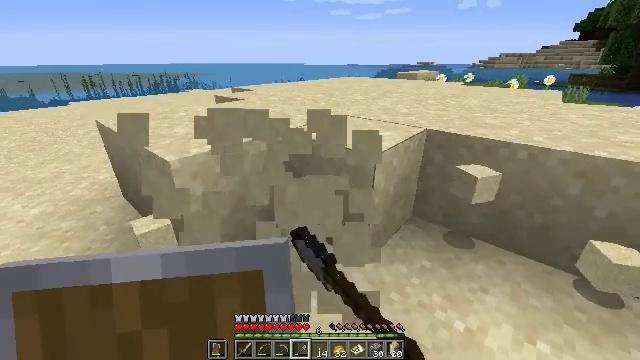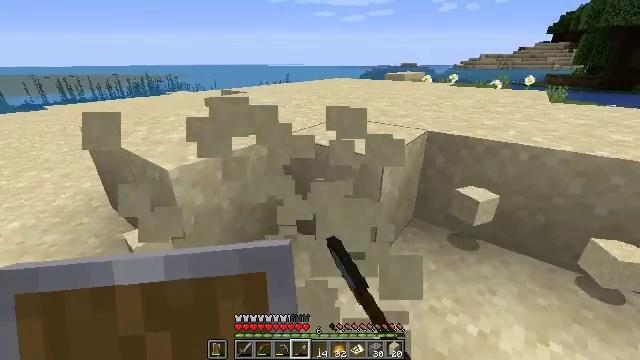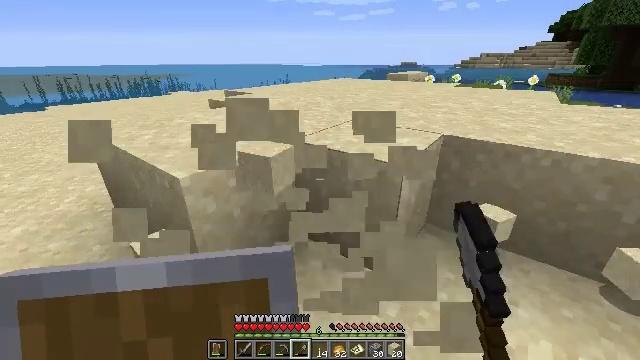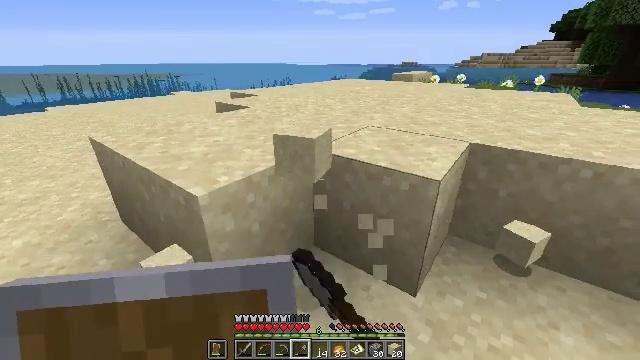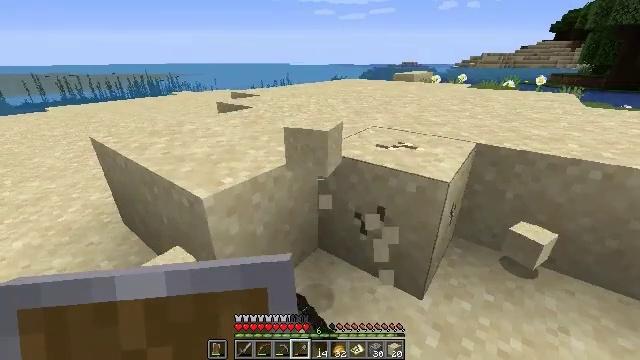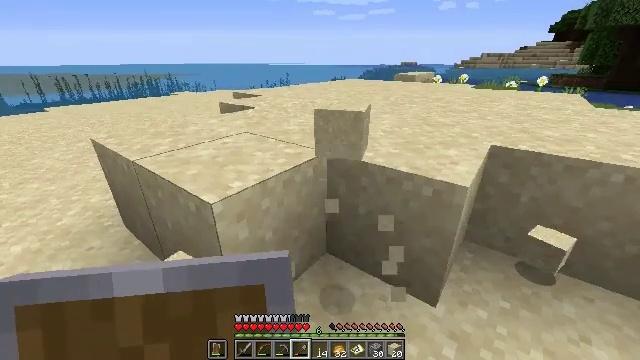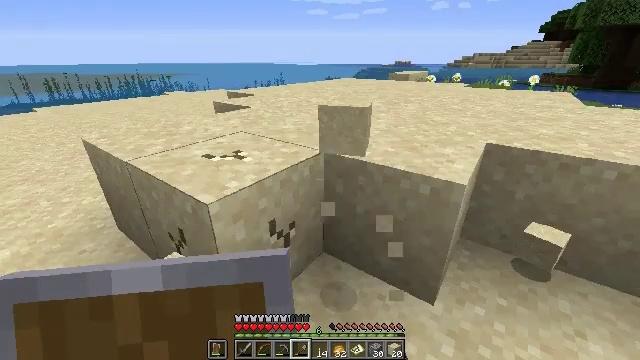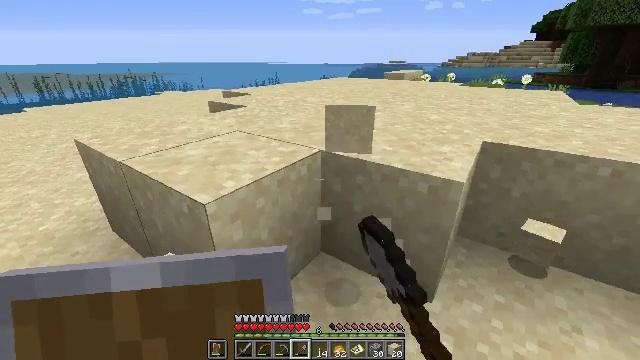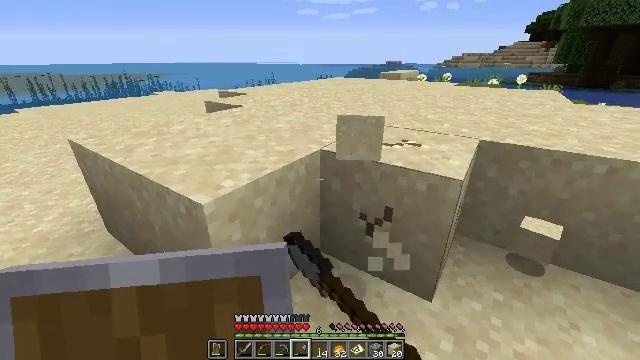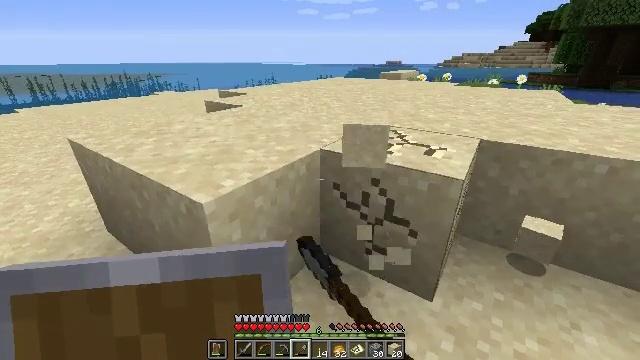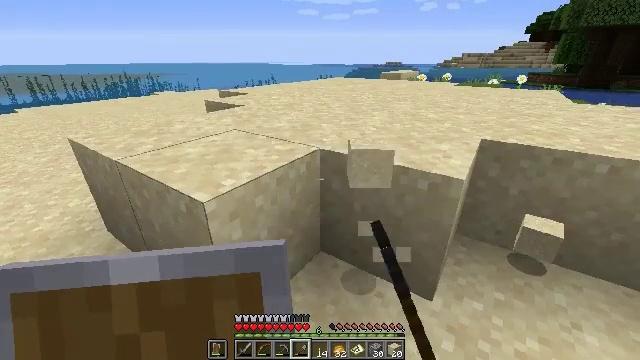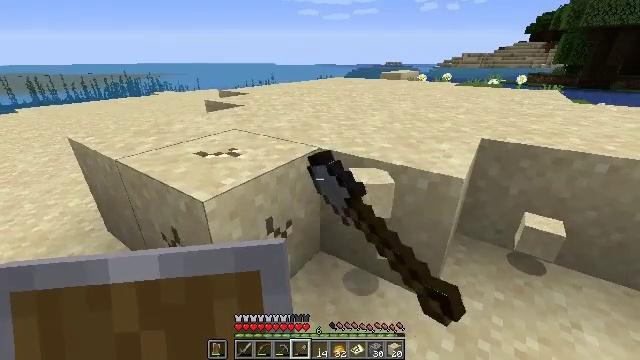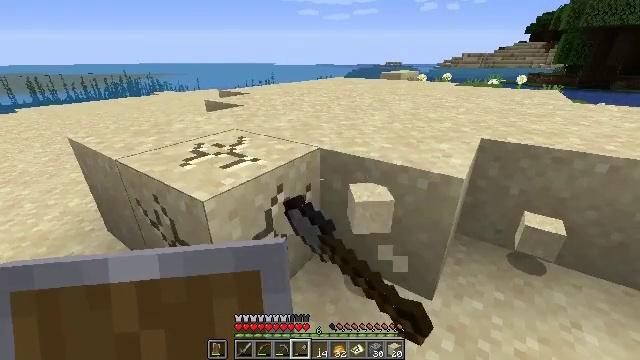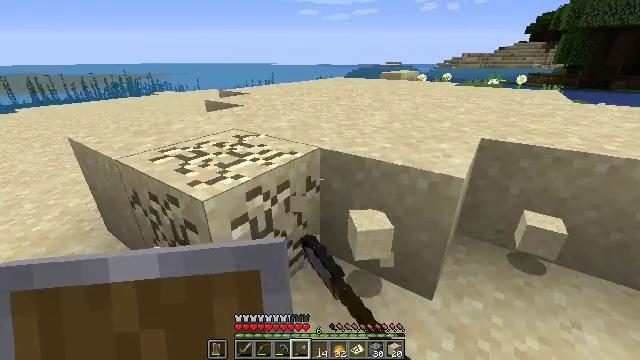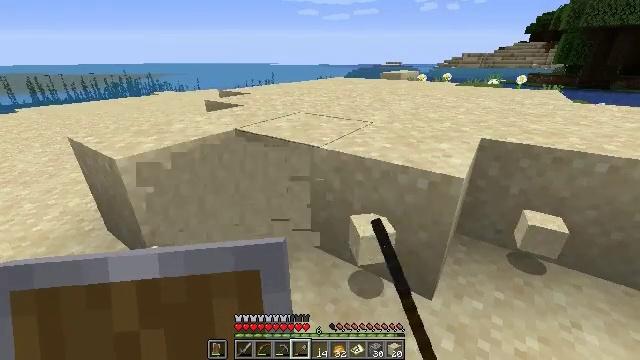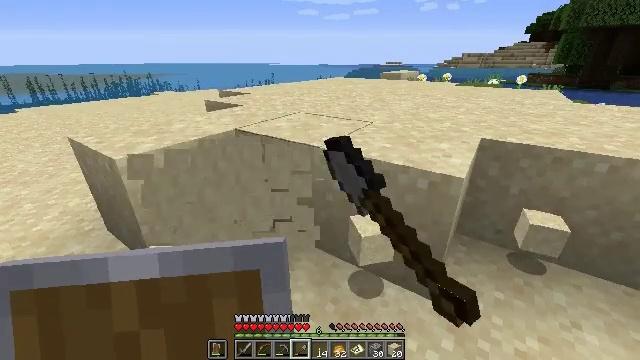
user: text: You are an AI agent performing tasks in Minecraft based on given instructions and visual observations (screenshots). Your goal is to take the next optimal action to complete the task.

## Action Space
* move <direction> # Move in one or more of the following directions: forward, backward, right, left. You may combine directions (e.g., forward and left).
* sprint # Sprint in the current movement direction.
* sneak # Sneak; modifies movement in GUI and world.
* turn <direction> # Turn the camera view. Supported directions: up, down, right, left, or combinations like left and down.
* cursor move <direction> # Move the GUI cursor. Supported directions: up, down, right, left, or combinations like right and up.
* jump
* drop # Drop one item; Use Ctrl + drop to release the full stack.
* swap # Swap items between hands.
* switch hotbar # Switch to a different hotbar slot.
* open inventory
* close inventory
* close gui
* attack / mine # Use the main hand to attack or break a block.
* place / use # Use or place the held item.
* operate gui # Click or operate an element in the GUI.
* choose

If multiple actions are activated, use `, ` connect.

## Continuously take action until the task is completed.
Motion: motion action
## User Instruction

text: Break the sand block.
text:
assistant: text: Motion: move forward and move left, turn right, attack / mine
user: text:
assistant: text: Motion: move forward and move left, attack / mine
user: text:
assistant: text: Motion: move forward and move left, attack / mine
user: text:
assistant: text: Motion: attack / mine
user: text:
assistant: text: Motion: attack / mine
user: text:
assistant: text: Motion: turn right, attack / mine
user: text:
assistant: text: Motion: turn right, attack / mine
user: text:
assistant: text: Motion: attack / mine
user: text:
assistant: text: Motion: attack / mine
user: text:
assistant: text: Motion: attack / mine
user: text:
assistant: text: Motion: attack / mine
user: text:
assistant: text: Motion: attack / mine
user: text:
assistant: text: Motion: attack / mine
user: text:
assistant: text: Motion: attack / mine
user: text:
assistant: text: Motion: attack / mine
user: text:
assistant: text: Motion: attack / mine
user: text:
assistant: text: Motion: attack / mine
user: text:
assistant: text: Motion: turn right and up, attack / mine
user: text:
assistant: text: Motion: attack / mine
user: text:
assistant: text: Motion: attack / mine
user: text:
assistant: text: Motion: attack / mine
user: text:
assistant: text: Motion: attack / mine
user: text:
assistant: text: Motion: attack / mine
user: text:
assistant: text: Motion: attack / mine
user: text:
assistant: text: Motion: attack / mine
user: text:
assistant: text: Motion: attack / mine
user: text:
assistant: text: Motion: attack / mine
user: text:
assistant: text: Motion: attack / mine
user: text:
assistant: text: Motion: move forward and move left, turn left, attack / mine
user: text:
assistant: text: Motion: move forward and move left, attack / mine